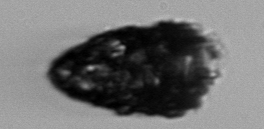
Label: Stenosemella_pacifica